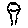
Label: tree